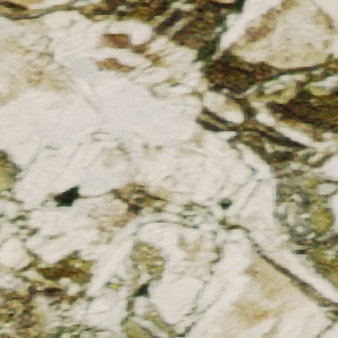
Label: other